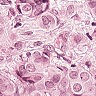
Metastatic tissue present: yes